Question: Can you help me to achieve this style for items of the navigation menu while respecting the width of each 'li' element
Design image

My attempt:
'''
.nav_list ul li a {
text-decoration: none;
text-transform: uppercase;
font-size: 14px;
color: #4d4d4d;
border-right: 2px solid #c79c60;
padding-right: 15px;
margin-right: 15px;
display: inline-block;
height: 12px;
line-height: 11px;
border-bottom: 1px solid orange;
box-sizing: border-box;
}
'''
Thanks
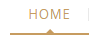
Answer: You can add a triangle on ':hover' to the ':before' :pseudo-element and use 'calc(50% - 5px)'('5px' is the 'width' of the triangle) to position the triangle in the center.
'''
body {
background: url(http://s25.postimg.org/b6q25p4p7/black_thread.png) repeat black;
}
.nav-container {
top: 20px;
position: relative;
width: 100%;
height: 30px;
}
.nav {
width: 100%;
height: 30px;
maring: 0 auto;
text-align: center;
}
.menu-item {
display: inline-block;
width: 67px;
padding-left: 10px;
padding-right: 10px;
padding-top: 10px;
padding-bottom: 10px;
color: #C79C60;
position: relative;
}
.menu-item:hover {
cursor: pointer;
border-bottom: 2px solid #C79C60;
}
.menu-item:hover:before {
content: "";
position: absolute;
width: 0;
height: 0;
bottom: 0;
left: calc(50% - 5px);
border-left: 5px solid transparent;
border-right: 5px solid transparent;
border-bottom: 6px solid #C79C60;
}
'''
'''
<body>
<div class="nav-container">
<div class="nav">
<div class="menu-item">HOME</div>
<div class="menu-item">ABOUT US</div>
<div class="menu-item">LOCATIONS</div>
<div class="menu-item">SERVICES</div>
<div class="menu-item">CONTACT US</div>
</div>
</div>
</body>
'''